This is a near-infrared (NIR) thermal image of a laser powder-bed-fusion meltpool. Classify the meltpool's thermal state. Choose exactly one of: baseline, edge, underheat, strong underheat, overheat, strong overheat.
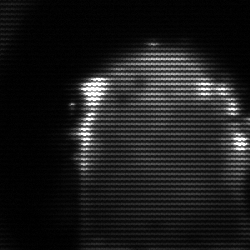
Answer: baseline